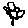
Label: flower